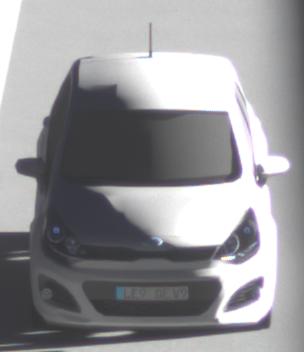
Make: KIA
Model: Rio 1.2
Detailed model: Rio (UB)
Model produced from: 2011/09
Model produced until: 2015/01
Doors: 3
Color: white
Road condition: dry road
Daytime: sunrise or sunset
Contrast: high contrast